Question: I have a table like following

well,here in this table every user has a parent user,then if we select a user then its id ,children ids and children childrens ids should return as array.I need a query to get this values in rails with out using any gem.Thanx for your help:->
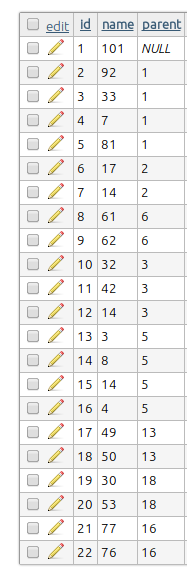
Answer: '''
class User << ActiveRecord::Base
def self.build_tree(reverse=false)
g = Array.new
self.find(:all).each do |p|
if reverse
g << [p.id,p.parent]
else
g << [p.parent,p.id]
end
end
g
end
def self.subordinates(man_id)
g = self.build_tree false
g.map{|i| i[1] if i[0]==man_id.to_i}.compact
end
def self.superiors(user_id)
g = self.build_tree true
g.map{|i| i[1] if i[0]==user_id.to_i}.compact
end
end
'''
When call either or it will gives required result
Ex:-
If you want to get either or just do call function until get the array .